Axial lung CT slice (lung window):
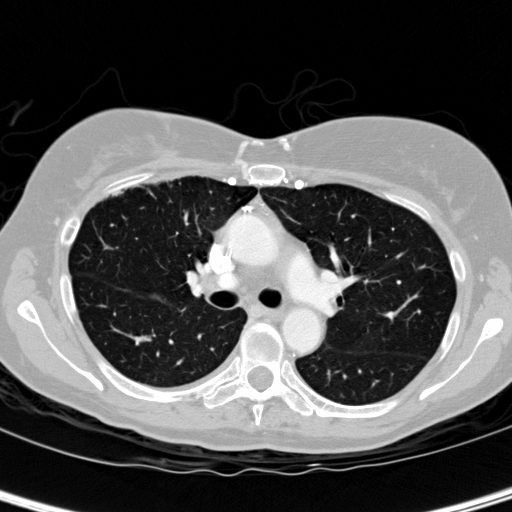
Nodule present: no